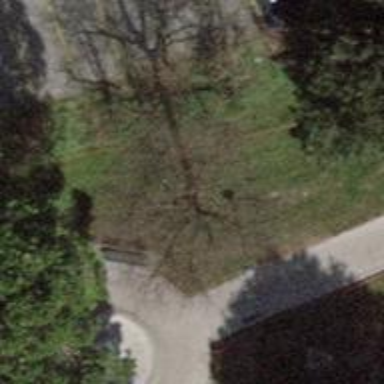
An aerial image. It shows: Bench for seating.